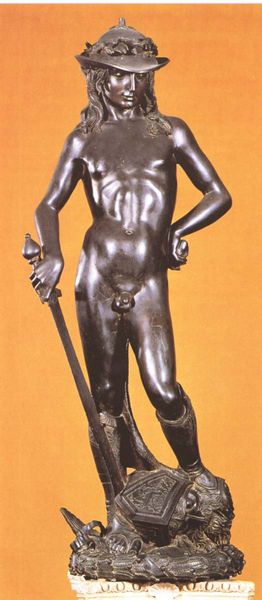
Titel: David mediceo
Künstler: Donatello
Institution: Florenz, Museo Nationale del Bargello, Salone di Donatello
Schlagwörter: mann, nackt, hut, schwarz, sockel, pose, skulptur, statue, stab, lanze, inschrift, bronze, junge, schild, stolz, schwert, waffe, helm, axt, griechisch, drachen